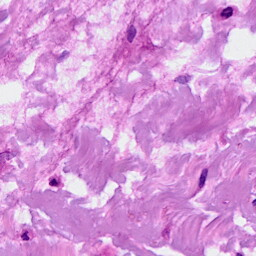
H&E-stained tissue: Breast